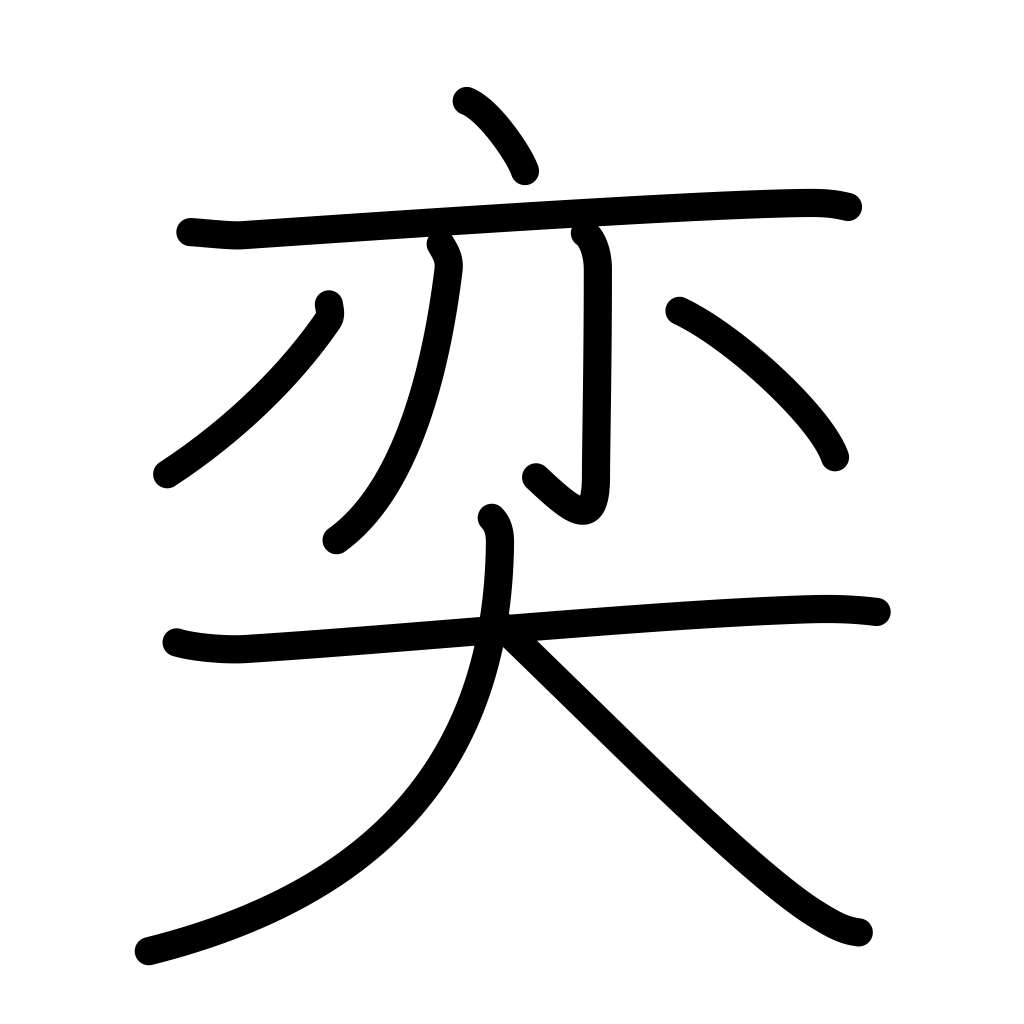
Meaning: large